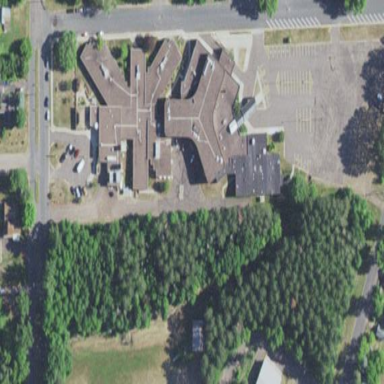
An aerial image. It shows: Nursing home.